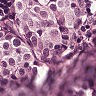
Metastatic tissue present: yes